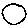
Label: circle